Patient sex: F
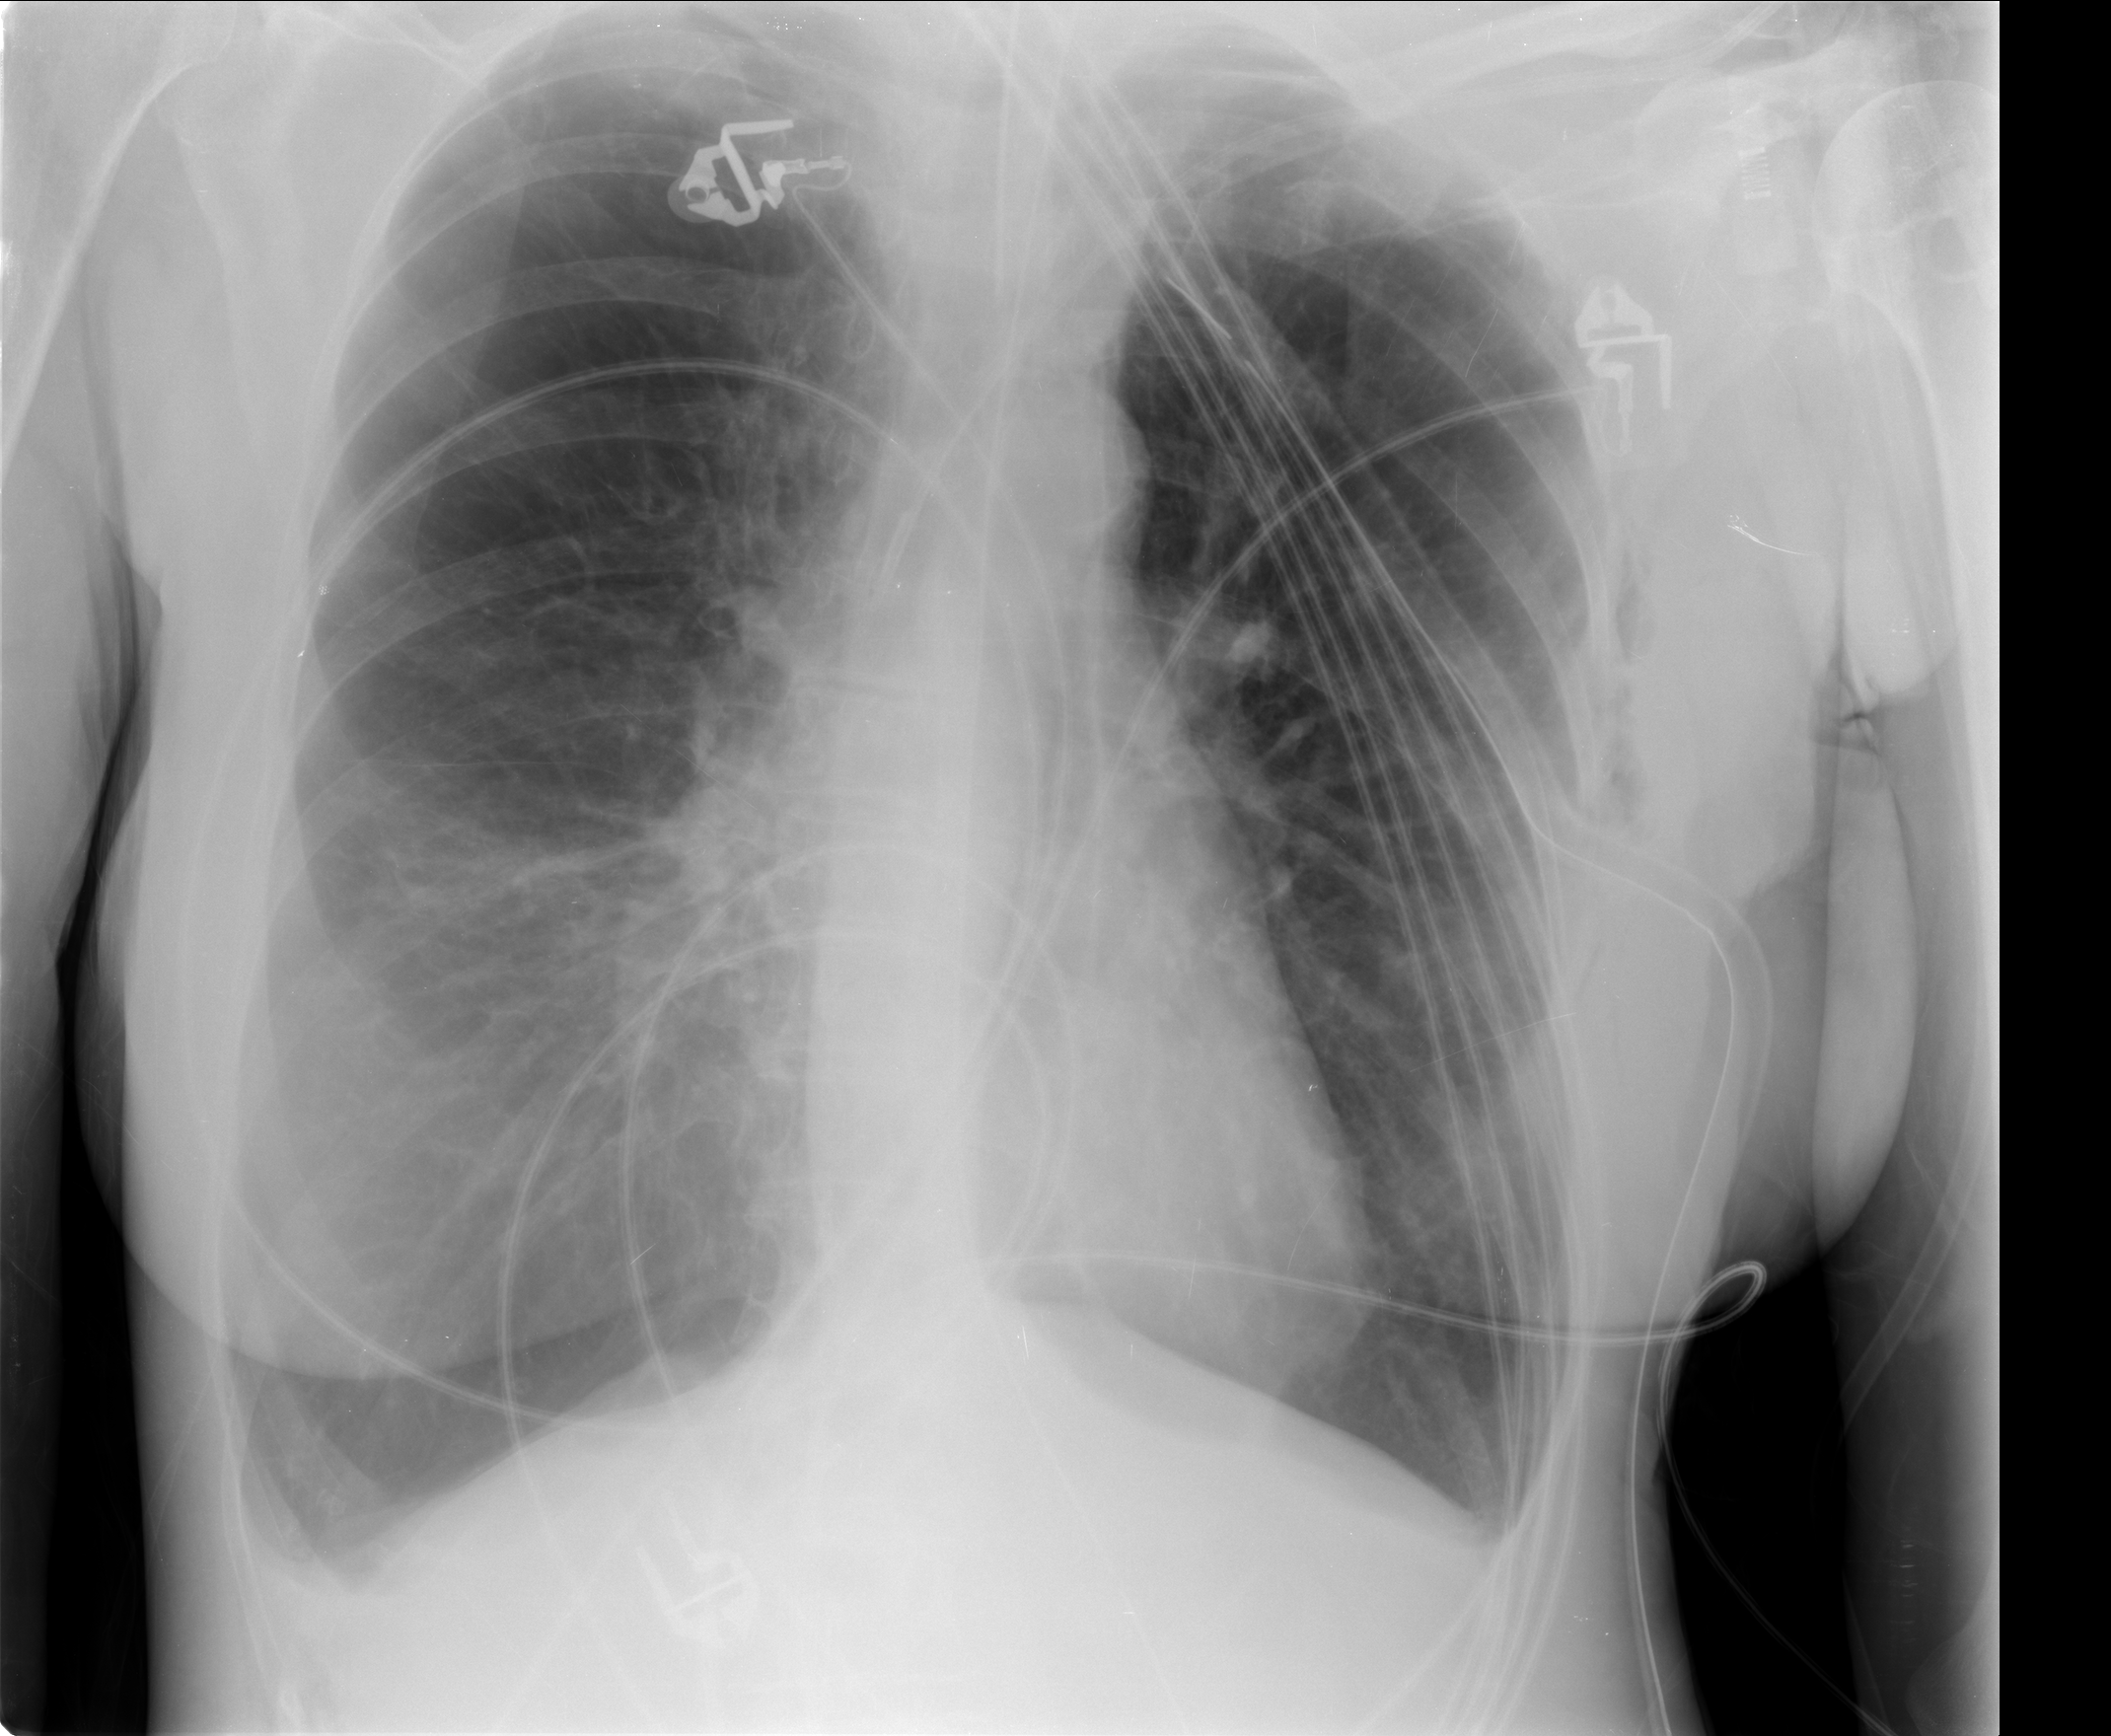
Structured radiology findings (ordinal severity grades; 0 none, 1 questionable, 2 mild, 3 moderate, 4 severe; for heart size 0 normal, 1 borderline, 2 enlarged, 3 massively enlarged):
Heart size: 0
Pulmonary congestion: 0
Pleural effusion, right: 2
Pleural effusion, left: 2
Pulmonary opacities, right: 2
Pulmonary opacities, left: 0
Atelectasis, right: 0
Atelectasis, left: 0